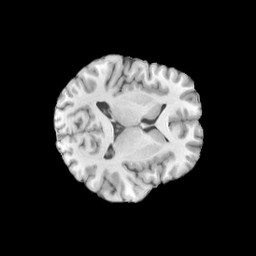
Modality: T1w
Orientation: axial